Question: I learned some basic stuff on EF 4.0 and recently upgraded to EF 6.0. I can't seem to get a simple insert working. Has the "ent.AddtoImage()" been deprecated in version 6.0? I searched around but cannot find an answer.
'''
using (evEntities ent = new evEntities())
{
Image insertImg = new Image();
insertImg.TypeID = "a";
ent.AddtoImage(insertImg);
ent.SaveChanges();
}
'''
I get a red squiggly line under AddtoImage ???
Edit: here is an image -

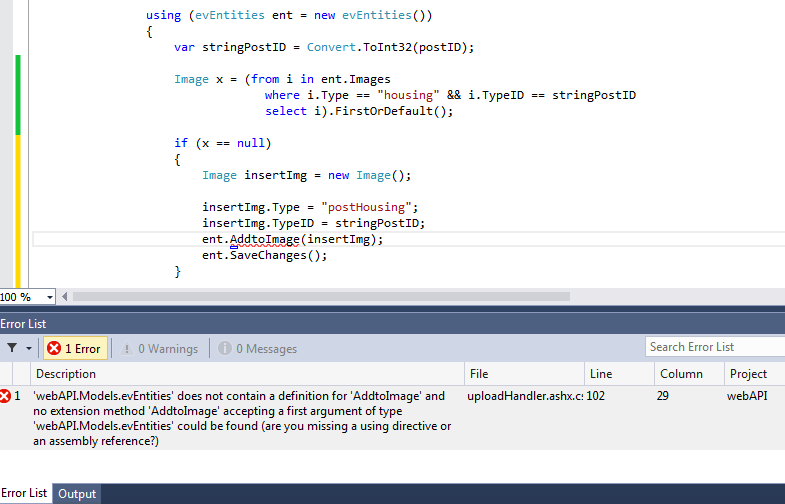
Answer: Assuming that Image is an entity generated by EF you can use
'''
ent.Images.Add(insertImg);
'''
in EF6, then the rest of your code.